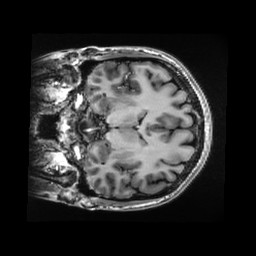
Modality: T1w
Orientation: coronal
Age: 23
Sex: female
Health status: healthy
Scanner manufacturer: ge
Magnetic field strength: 3 T
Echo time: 0.0052 s